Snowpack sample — Buffalo Mountain, Silverthorne, Colorado, USA (1/25/25, 10:11 AM MST)
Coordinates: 39.6222, -106.1139
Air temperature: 22 °F
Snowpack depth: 110 cm
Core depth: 40 cm
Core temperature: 46.4 °F
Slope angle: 12°, slope face: 102°
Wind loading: high
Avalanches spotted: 0
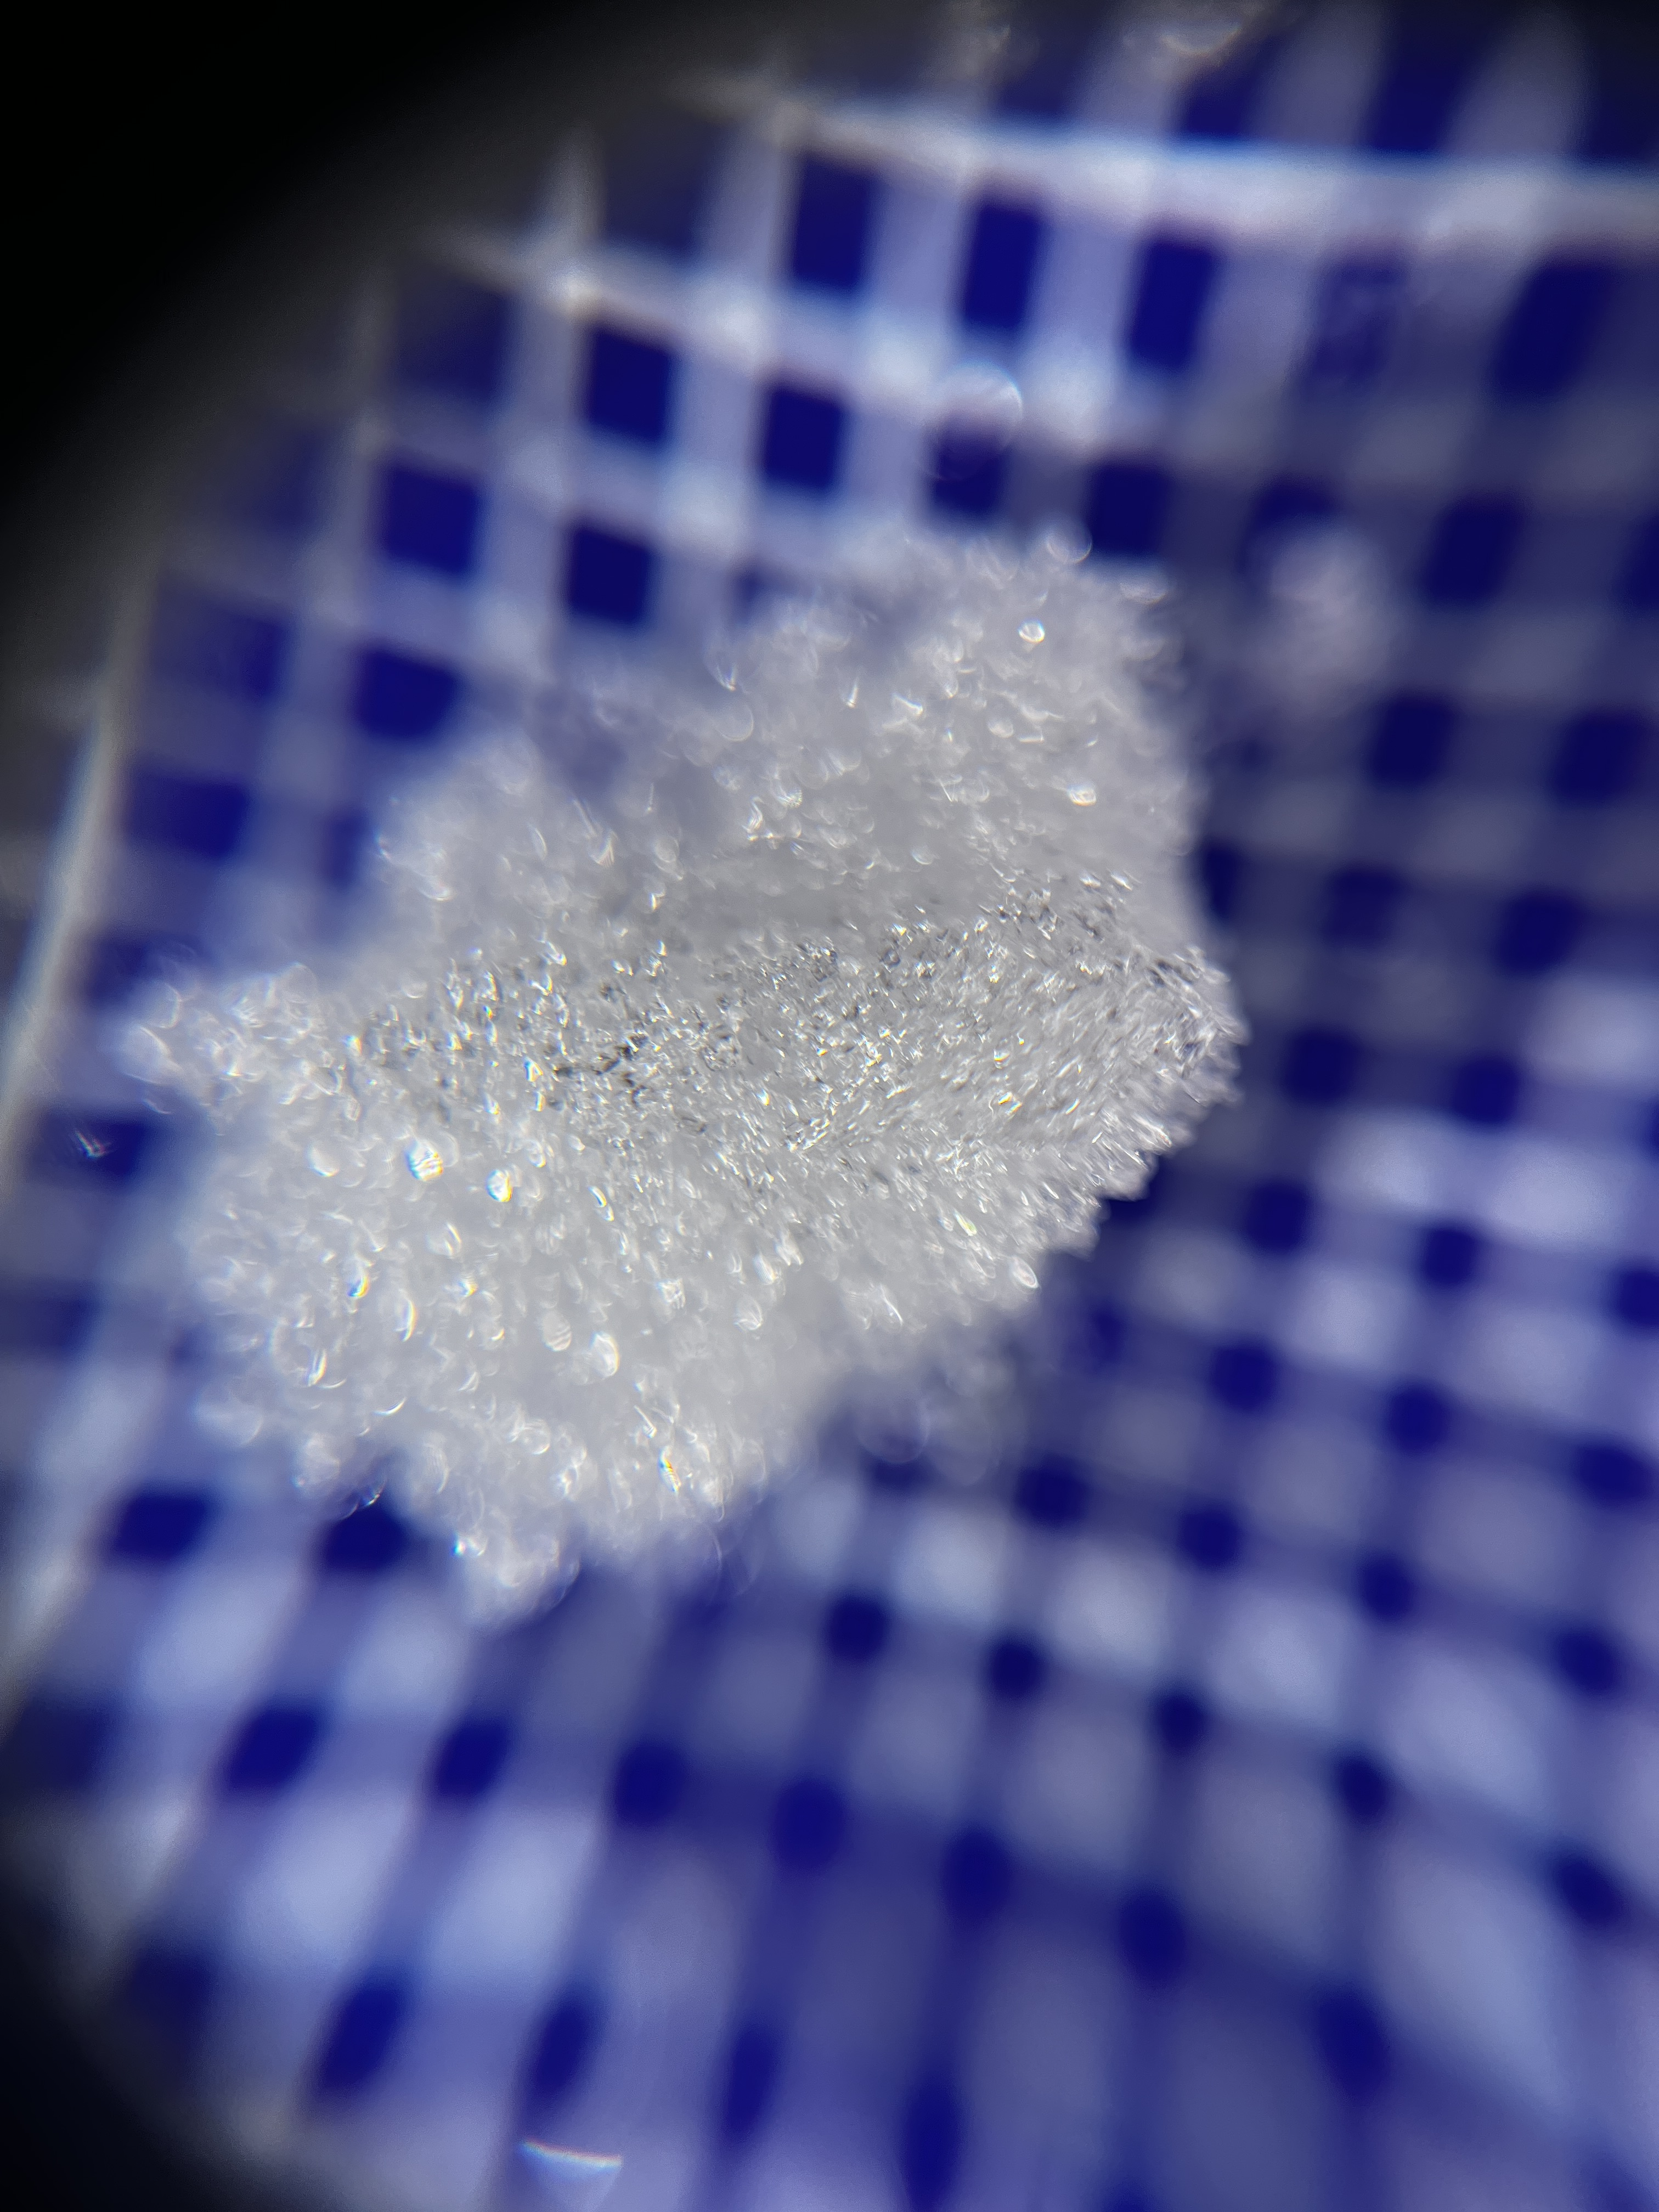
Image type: magnified_profile
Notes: No avalanches nearby, collected on the outskirts of a fire break 15 meters from the treeline, on way to Buffalo and Red Mountain